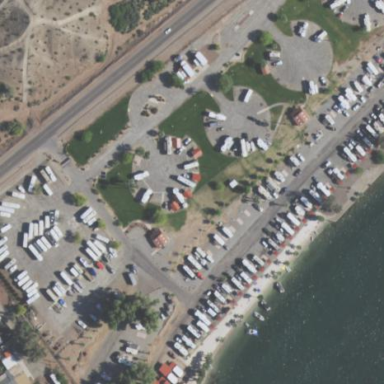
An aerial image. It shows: Caravan site with amenities for caravans such as sanitary dump station. Permanent camping is also available at the site.